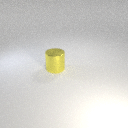
large yellow metal cylinder